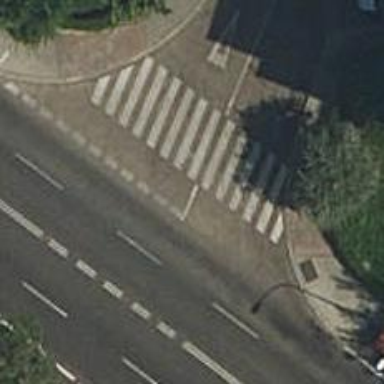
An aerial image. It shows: Uncontrolled zebra crossing on the road.